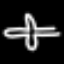
Label: airplane